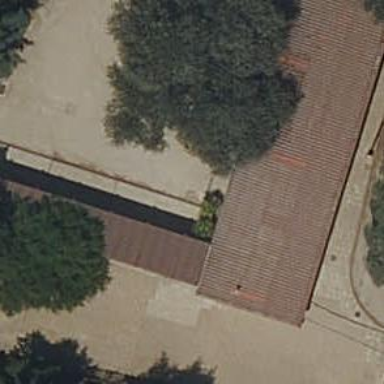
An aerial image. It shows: Terrace building.